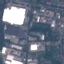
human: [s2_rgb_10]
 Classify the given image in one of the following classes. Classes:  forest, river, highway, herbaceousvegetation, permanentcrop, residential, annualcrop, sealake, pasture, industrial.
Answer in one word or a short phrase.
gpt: Industrial